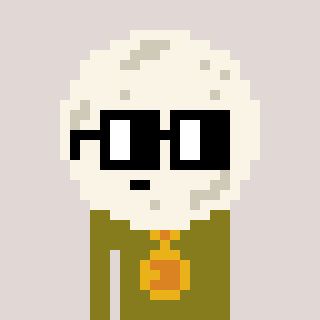
a pixel art character with square black glasses, a moon-shaped head and a gunk-colored body on a warm background